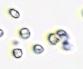
Label: Phaeocystis